Interaction volume radius: 5 \u00c5
Interaction volume height: 10 \u00c5
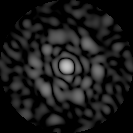
Disorder parameter: 0.8493